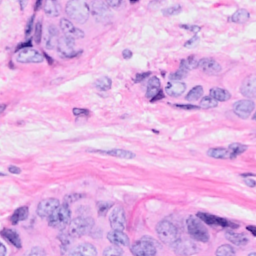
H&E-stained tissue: Breast